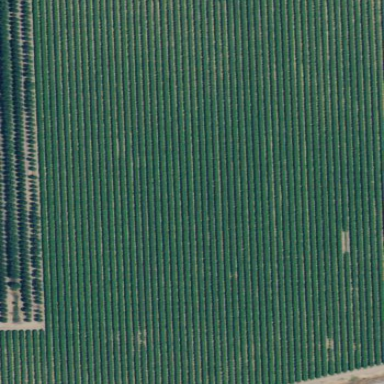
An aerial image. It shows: Orchard filled with almond trees.